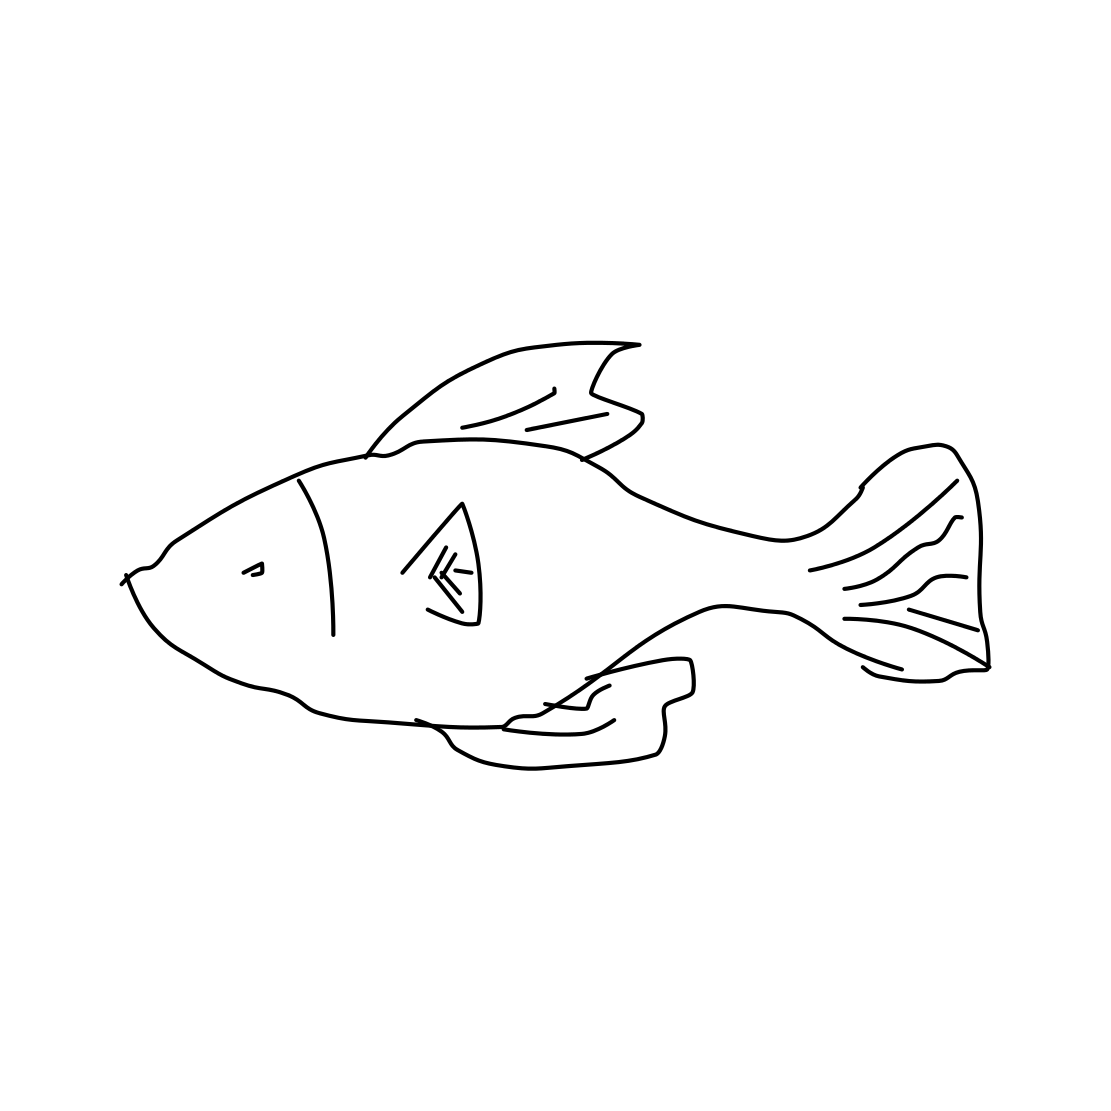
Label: fish